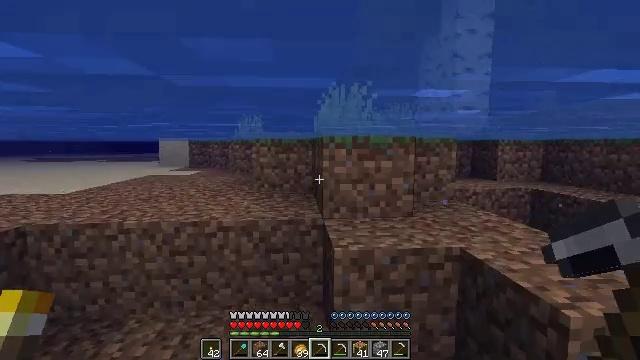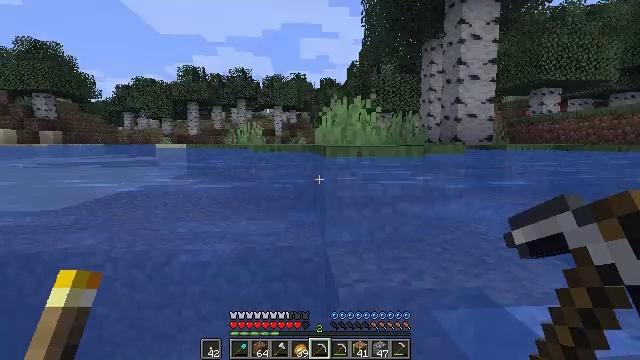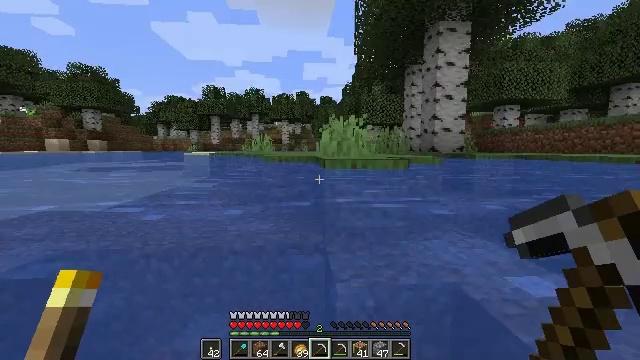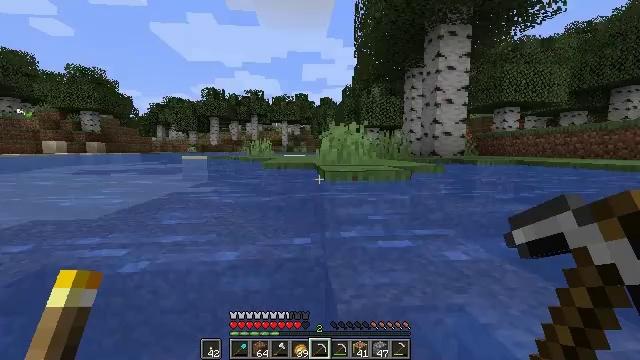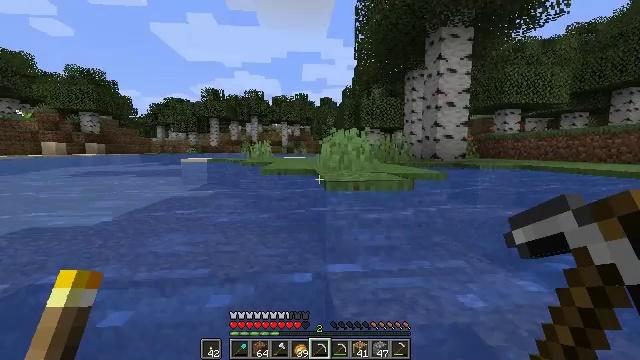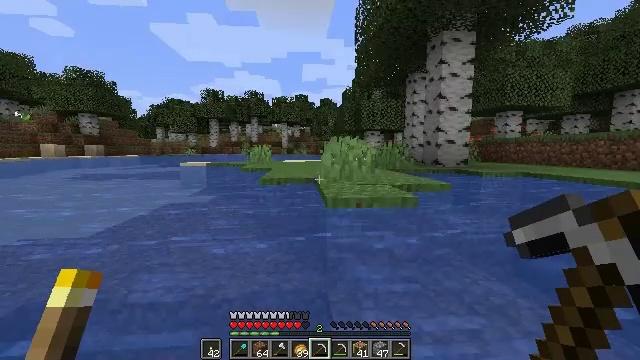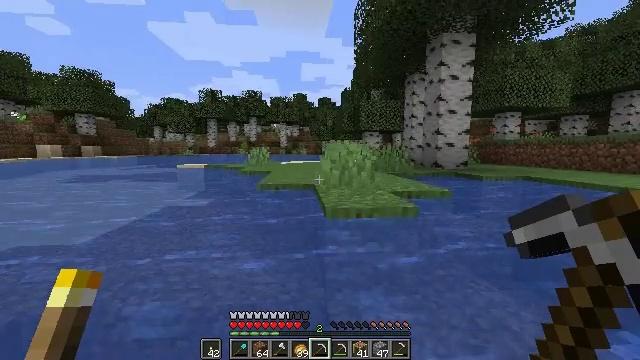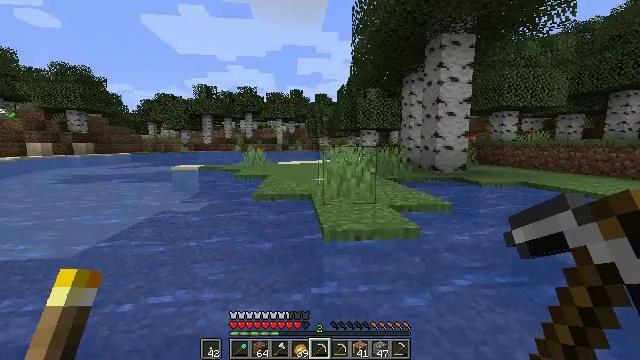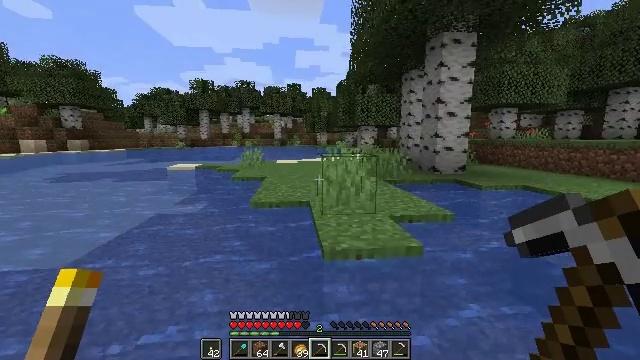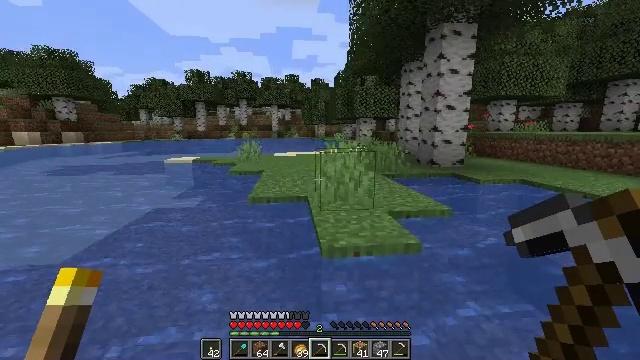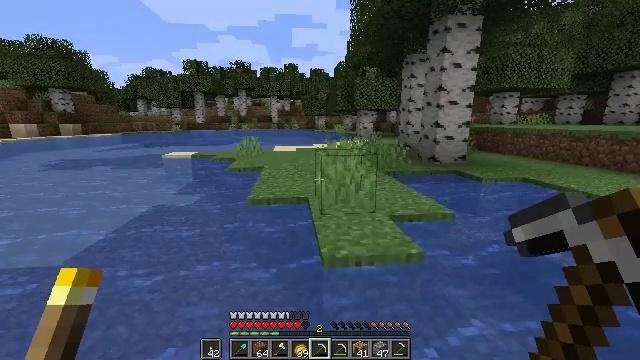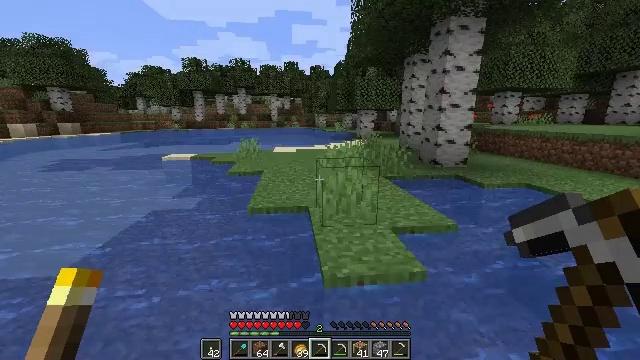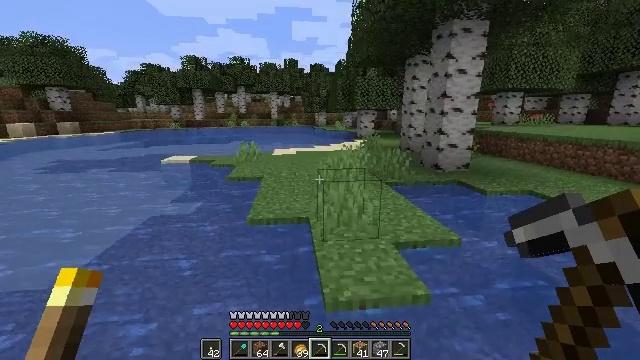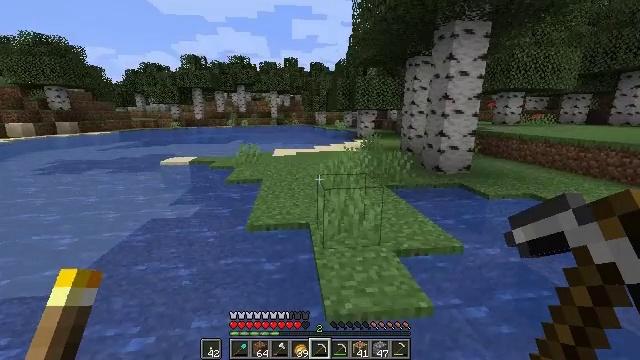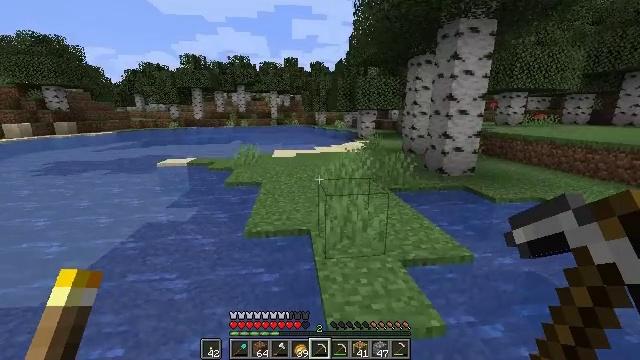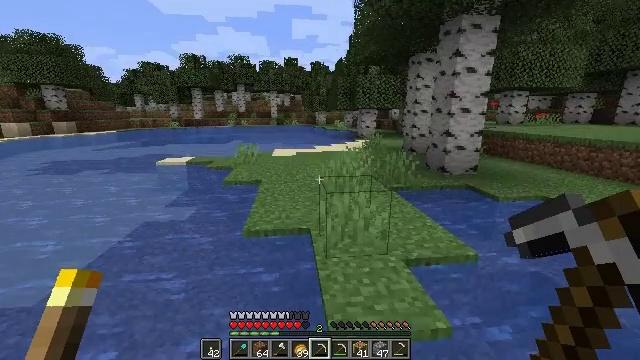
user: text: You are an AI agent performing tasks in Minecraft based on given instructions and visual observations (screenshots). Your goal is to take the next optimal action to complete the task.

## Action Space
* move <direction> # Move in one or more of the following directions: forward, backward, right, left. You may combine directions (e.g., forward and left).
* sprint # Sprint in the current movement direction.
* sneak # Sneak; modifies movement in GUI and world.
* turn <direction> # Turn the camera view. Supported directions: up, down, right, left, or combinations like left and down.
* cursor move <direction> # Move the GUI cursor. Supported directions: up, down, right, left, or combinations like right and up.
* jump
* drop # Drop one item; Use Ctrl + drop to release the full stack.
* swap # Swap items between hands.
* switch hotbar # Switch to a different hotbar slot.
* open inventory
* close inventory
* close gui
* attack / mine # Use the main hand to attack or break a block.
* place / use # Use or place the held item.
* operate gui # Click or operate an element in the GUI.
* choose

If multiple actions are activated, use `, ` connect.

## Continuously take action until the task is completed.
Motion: motion action
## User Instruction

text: Break the kelp plant in the ocean.
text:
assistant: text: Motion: move forward, jump
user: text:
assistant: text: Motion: move forward, jump
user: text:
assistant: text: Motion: move forward, jump
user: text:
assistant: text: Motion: move forward, jump
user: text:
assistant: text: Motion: move forward, jump
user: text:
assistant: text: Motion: move forward, jump
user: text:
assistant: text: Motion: move forward, turn down, jump
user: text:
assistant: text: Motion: move forward, turn down, jump
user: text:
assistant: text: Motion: move forward, sprint, turn down, jump
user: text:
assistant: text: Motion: move forward, sprint, turn down, jump
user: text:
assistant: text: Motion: move forward, sprint, jump
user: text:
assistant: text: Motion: move forward, jump
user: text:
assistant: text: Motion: move forward, jump
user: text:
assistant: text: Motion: move forward, jump
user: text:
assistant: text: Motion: move forward, jump
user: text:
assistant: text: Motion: move forward, jump
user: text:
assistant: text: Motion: move forward, jump
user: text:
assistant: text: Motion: move forward, sprint, jump
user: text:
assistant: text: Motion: move forward, sprint, jump
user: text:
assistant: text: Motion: move forward, sprint, jump
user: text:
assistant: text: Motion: move forward, sprint, jump
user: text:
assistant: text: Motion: move forward, jump
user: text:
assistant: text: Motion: move forward, jump
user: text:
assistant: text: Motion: move forward, jump
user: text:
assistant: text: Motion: move forward, jump
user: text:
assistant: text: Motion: move forward, turn up, jump
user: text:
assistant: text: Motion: move forward, turn up, jump
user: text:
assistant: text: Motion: move forward, turn up, jump
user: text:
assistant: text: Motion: move forward, sprint, turn up, jump
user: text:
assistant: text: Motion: move forward, sprint, jump